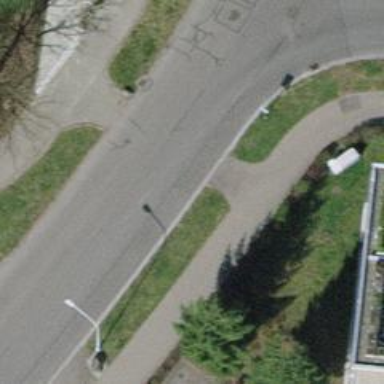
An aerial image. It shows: Unmarked crossing on the road.